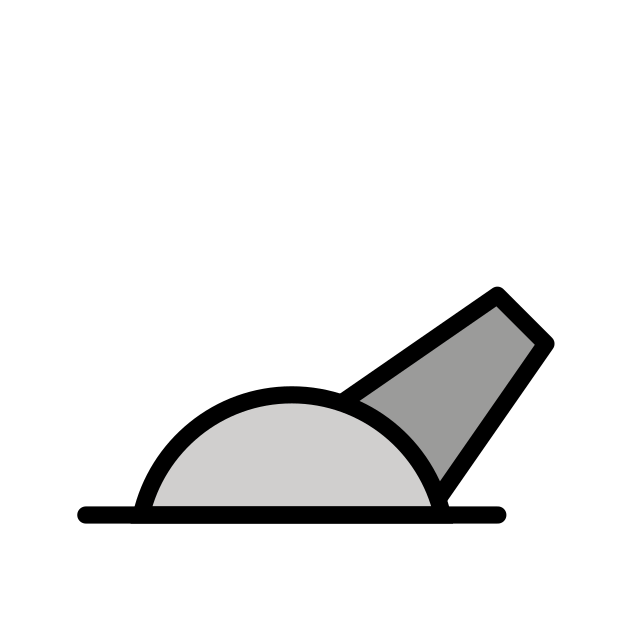
switch